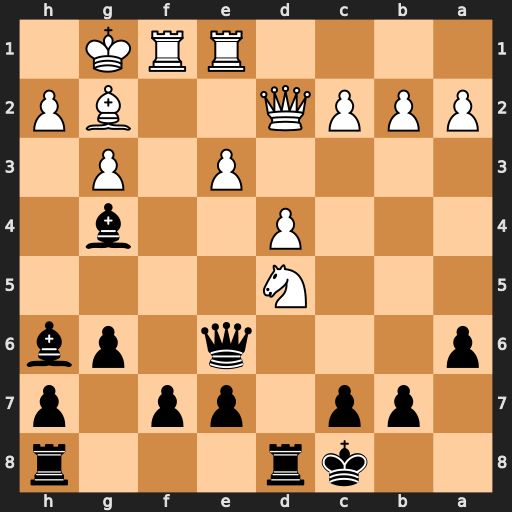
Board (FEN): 2kr3r/1pp1pp1p/p3q1pb/3N4/3P2b1/4P1P1/PPPQ2BP/4RRK1
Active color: b
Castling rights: -
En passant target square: -
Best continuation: Rxd5 Bxd5 Qxd5